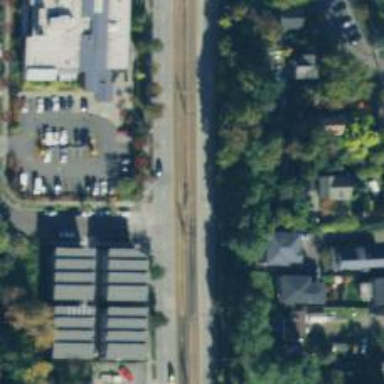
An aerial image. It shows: Railway signal.